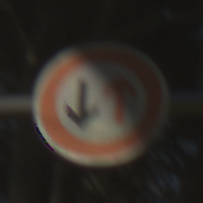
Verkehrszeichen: VorrangDesGegenverkehrs
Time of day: MorningAfternoon
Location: Outdoor (Nature)
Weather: Clear
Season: NotSpecified
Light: Natural